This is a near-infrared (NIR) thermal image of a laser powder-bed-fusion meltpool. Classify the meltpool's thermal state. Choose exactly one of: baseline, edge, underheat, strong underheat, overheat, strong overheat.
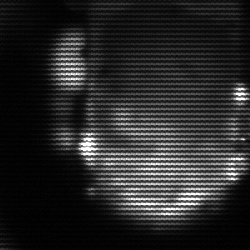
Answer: baseline